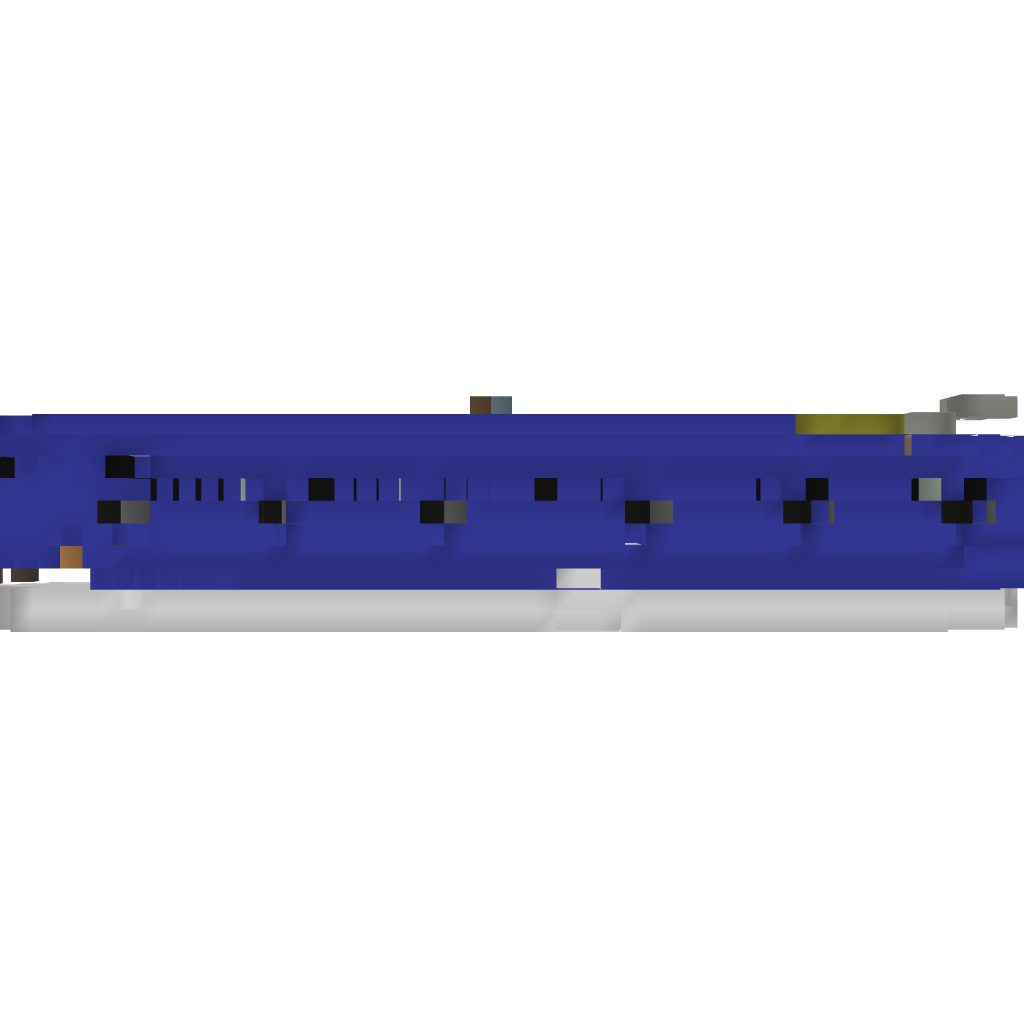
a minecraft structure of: Subersible Torpedo Airship Tiger Shark